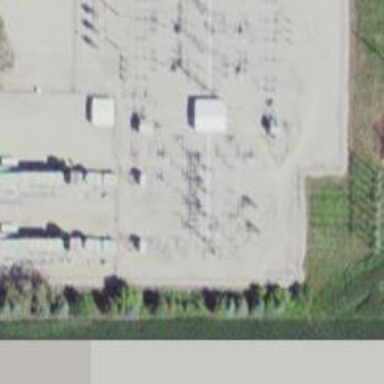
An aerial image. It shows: Switch used for power control.